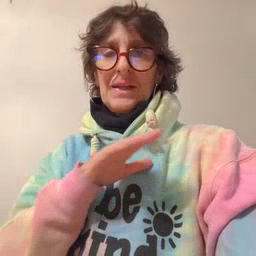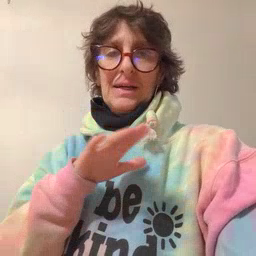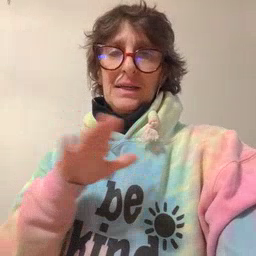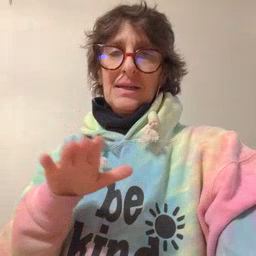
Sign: clean